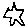
Label: star